Brain MRI, t2w sequence, axial 2D slice.
Patient: age 18, sex M, weight 78 kg, height 1.78 m
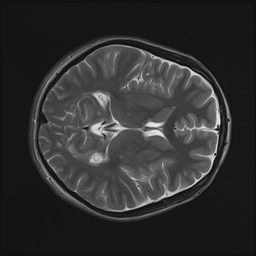